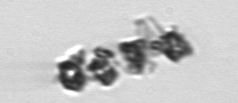
Label: Thalassiosira_TAG_external_detritus